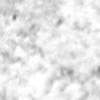
Label: no_change